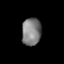
Tissue: lung
Cell type: Epithelial cells
Senescence score: 0.2266
Nuclear area (px): 517
Mean DAPI intensity: 127.383